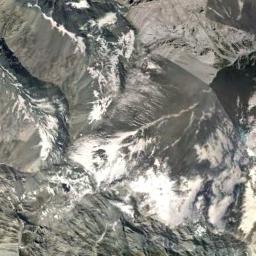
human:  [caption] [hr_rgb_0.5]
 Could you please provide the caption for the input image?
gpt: White snow and brown bare ground intersect on the snow mountain .

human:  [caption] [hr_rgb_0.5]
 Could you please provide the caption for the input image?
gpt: There is snow on the part of the snowberg .

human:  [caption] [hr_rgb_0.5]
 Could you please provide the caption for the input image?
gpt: The snow berg is consist of bare land and white snow .

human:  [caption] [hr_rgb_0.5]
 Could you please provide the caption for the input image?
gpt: The snowberg is partly covered with snow and ice and the color of the mountain is gray .

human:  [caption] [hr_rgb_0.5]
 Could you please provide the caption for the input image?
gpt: There are some snow on the snowberg .